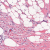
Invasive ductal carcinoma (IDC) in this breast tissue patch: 0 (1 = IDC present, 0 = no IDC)